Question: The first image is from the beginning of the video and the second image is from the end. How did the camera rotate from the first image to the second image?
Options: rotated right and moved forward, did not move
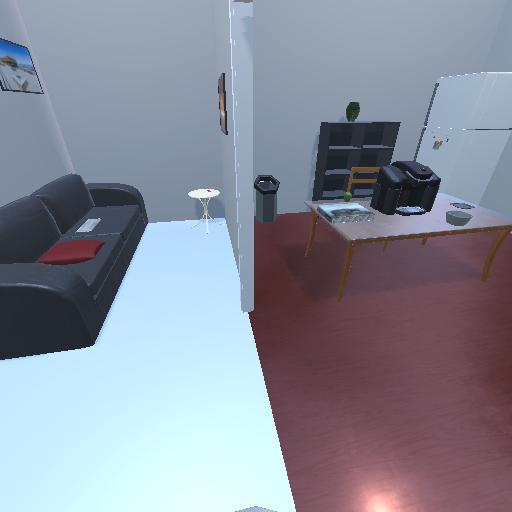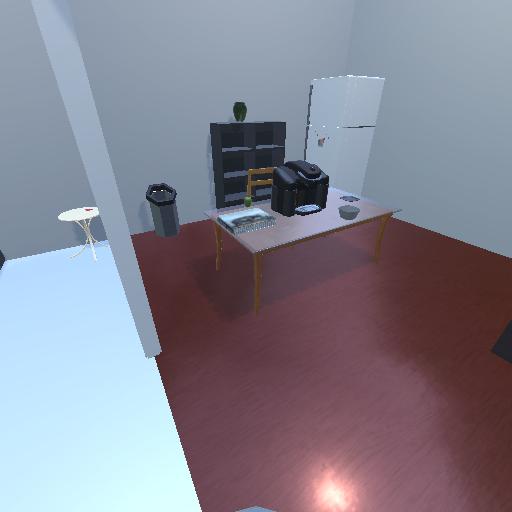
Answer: rotated right and moved forward